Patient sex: F
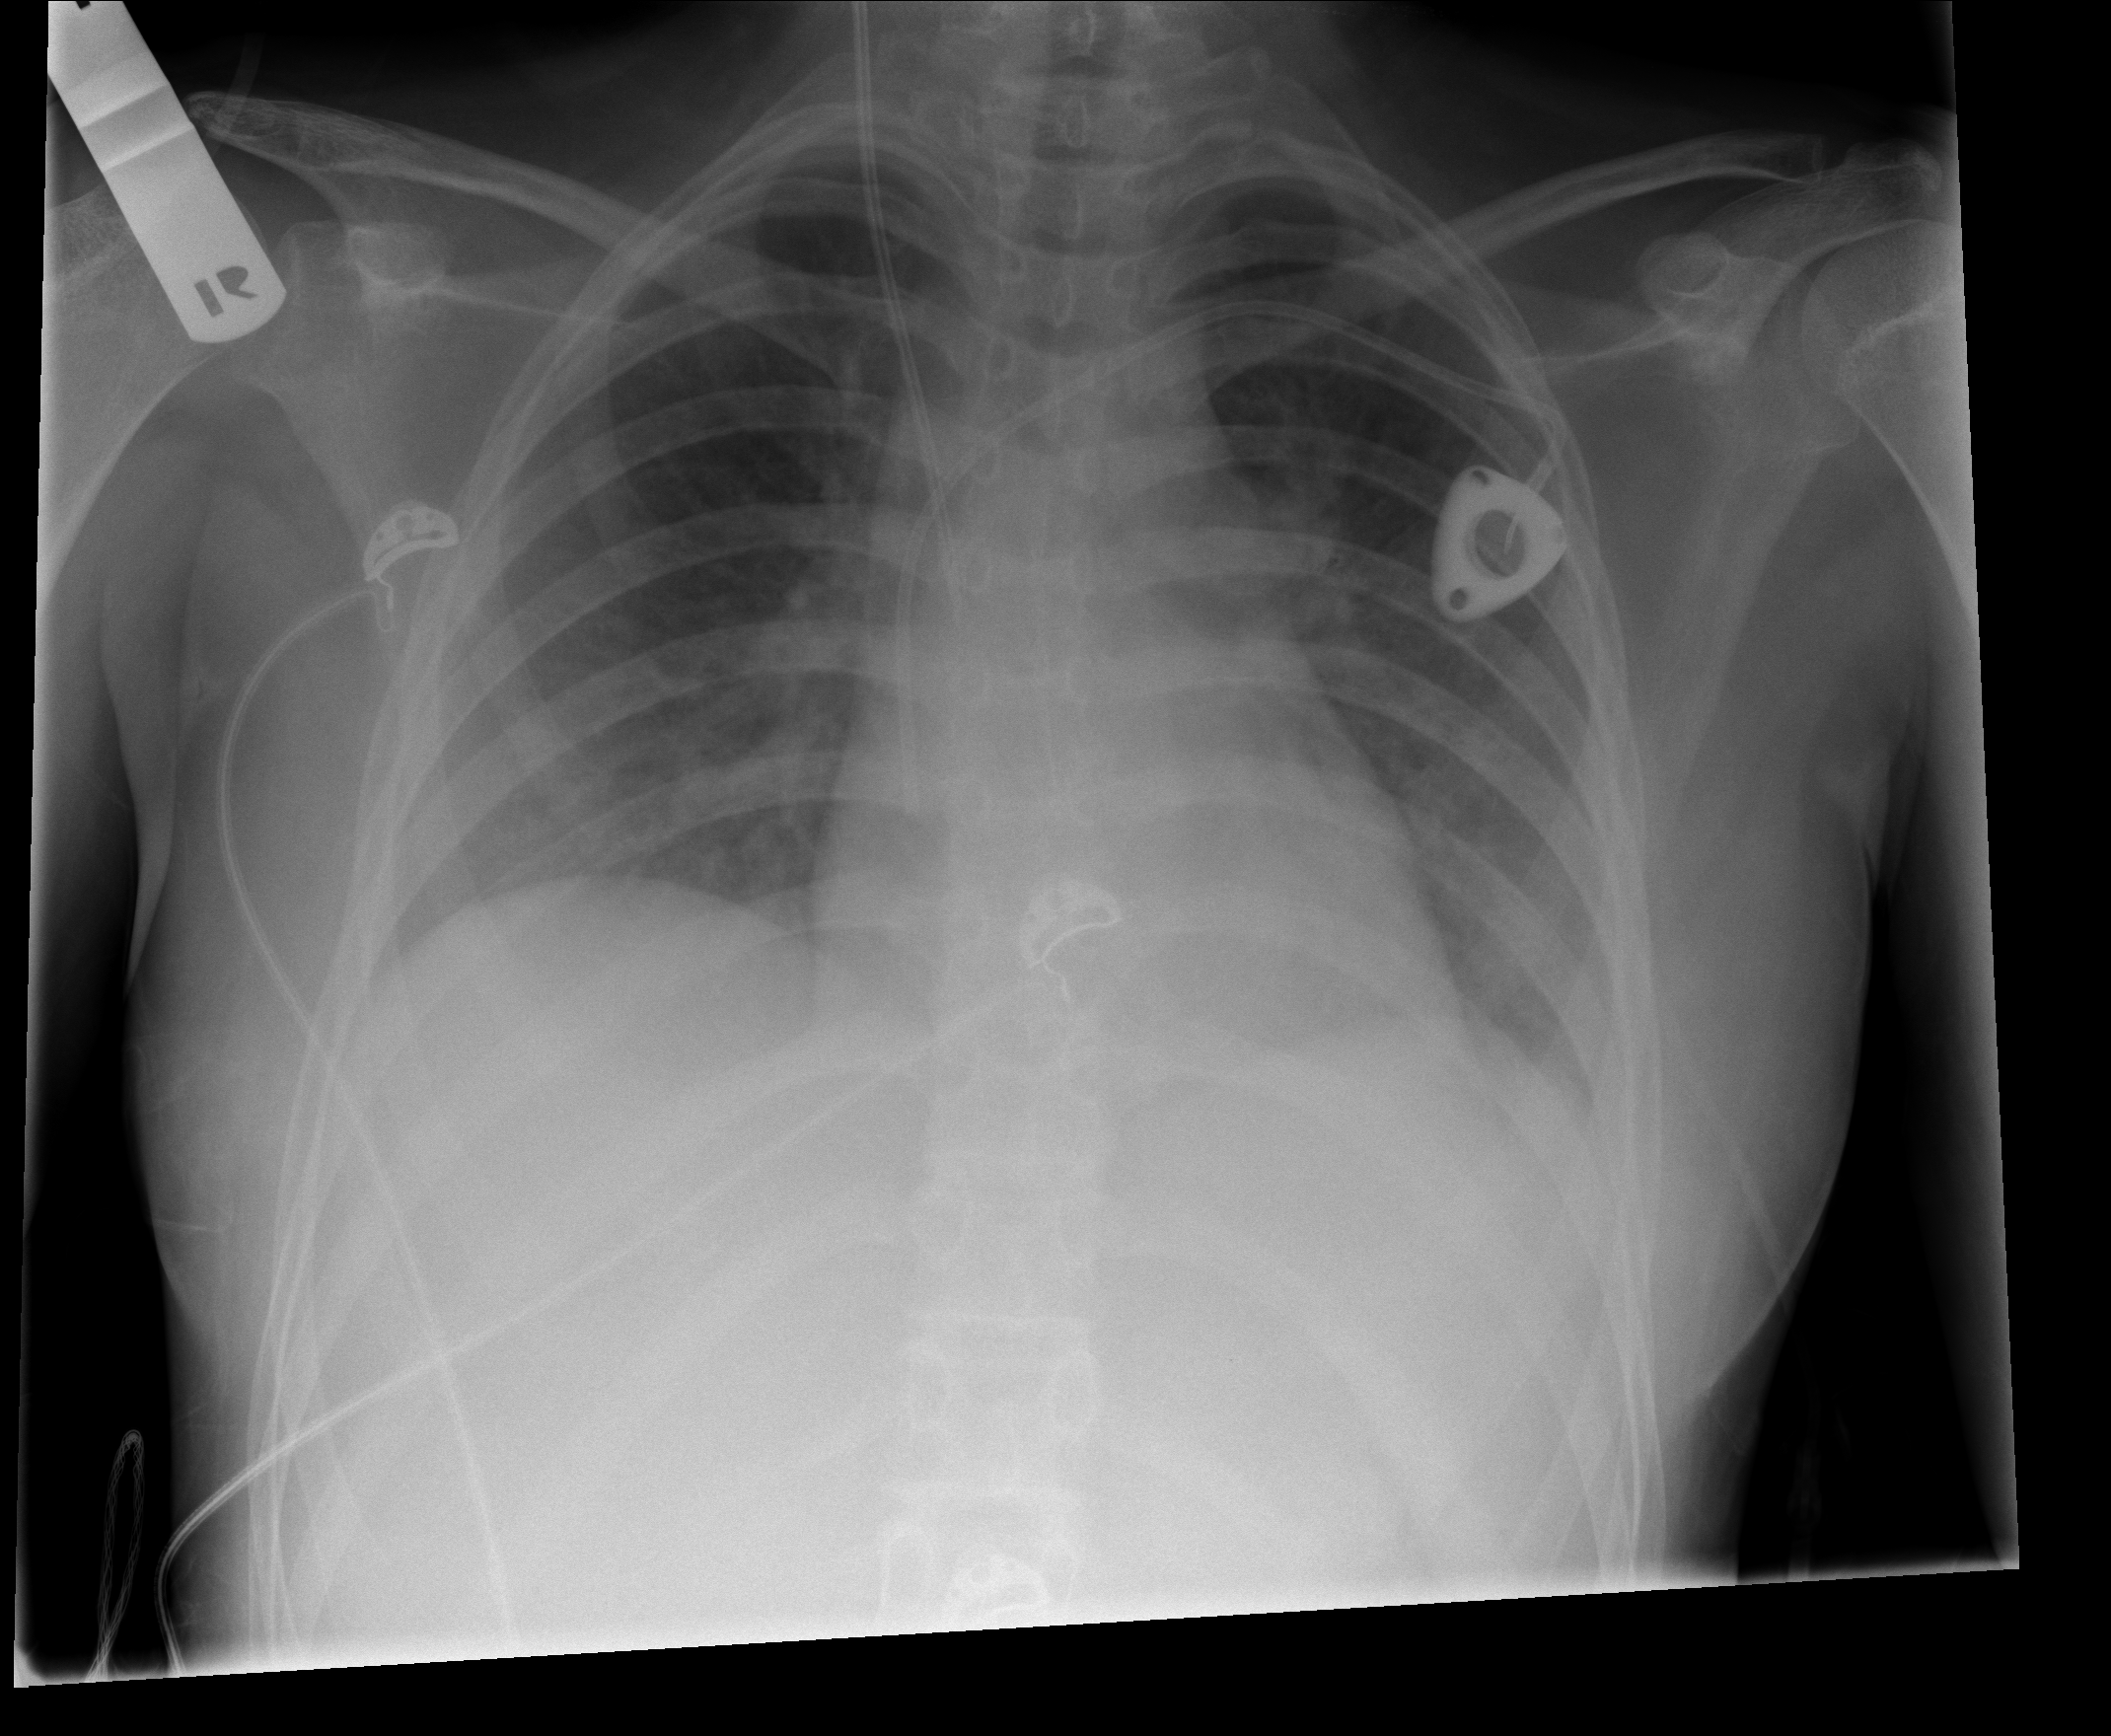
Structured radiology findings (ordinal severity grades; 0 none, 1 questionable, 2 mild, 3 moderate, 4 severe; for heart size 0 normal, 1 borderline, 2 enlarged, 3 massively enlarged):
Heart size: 0
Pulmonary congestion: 0
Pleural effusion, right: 0
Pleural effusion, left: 2
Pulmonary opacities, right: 0
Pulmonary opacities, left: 0
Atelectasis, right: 0
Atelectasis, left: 0